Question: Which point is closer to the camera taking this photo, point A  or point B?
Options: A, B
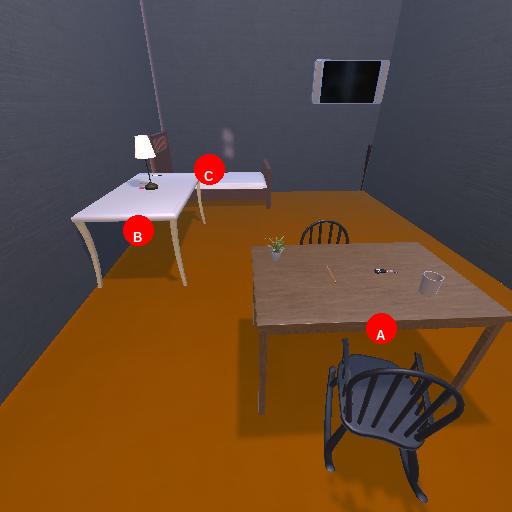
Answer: A